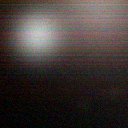
Screen state: off